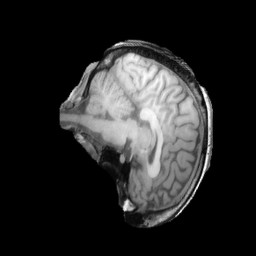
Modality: T1w
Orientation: sagittal
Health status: ill
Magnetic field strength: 3 T